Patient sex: F
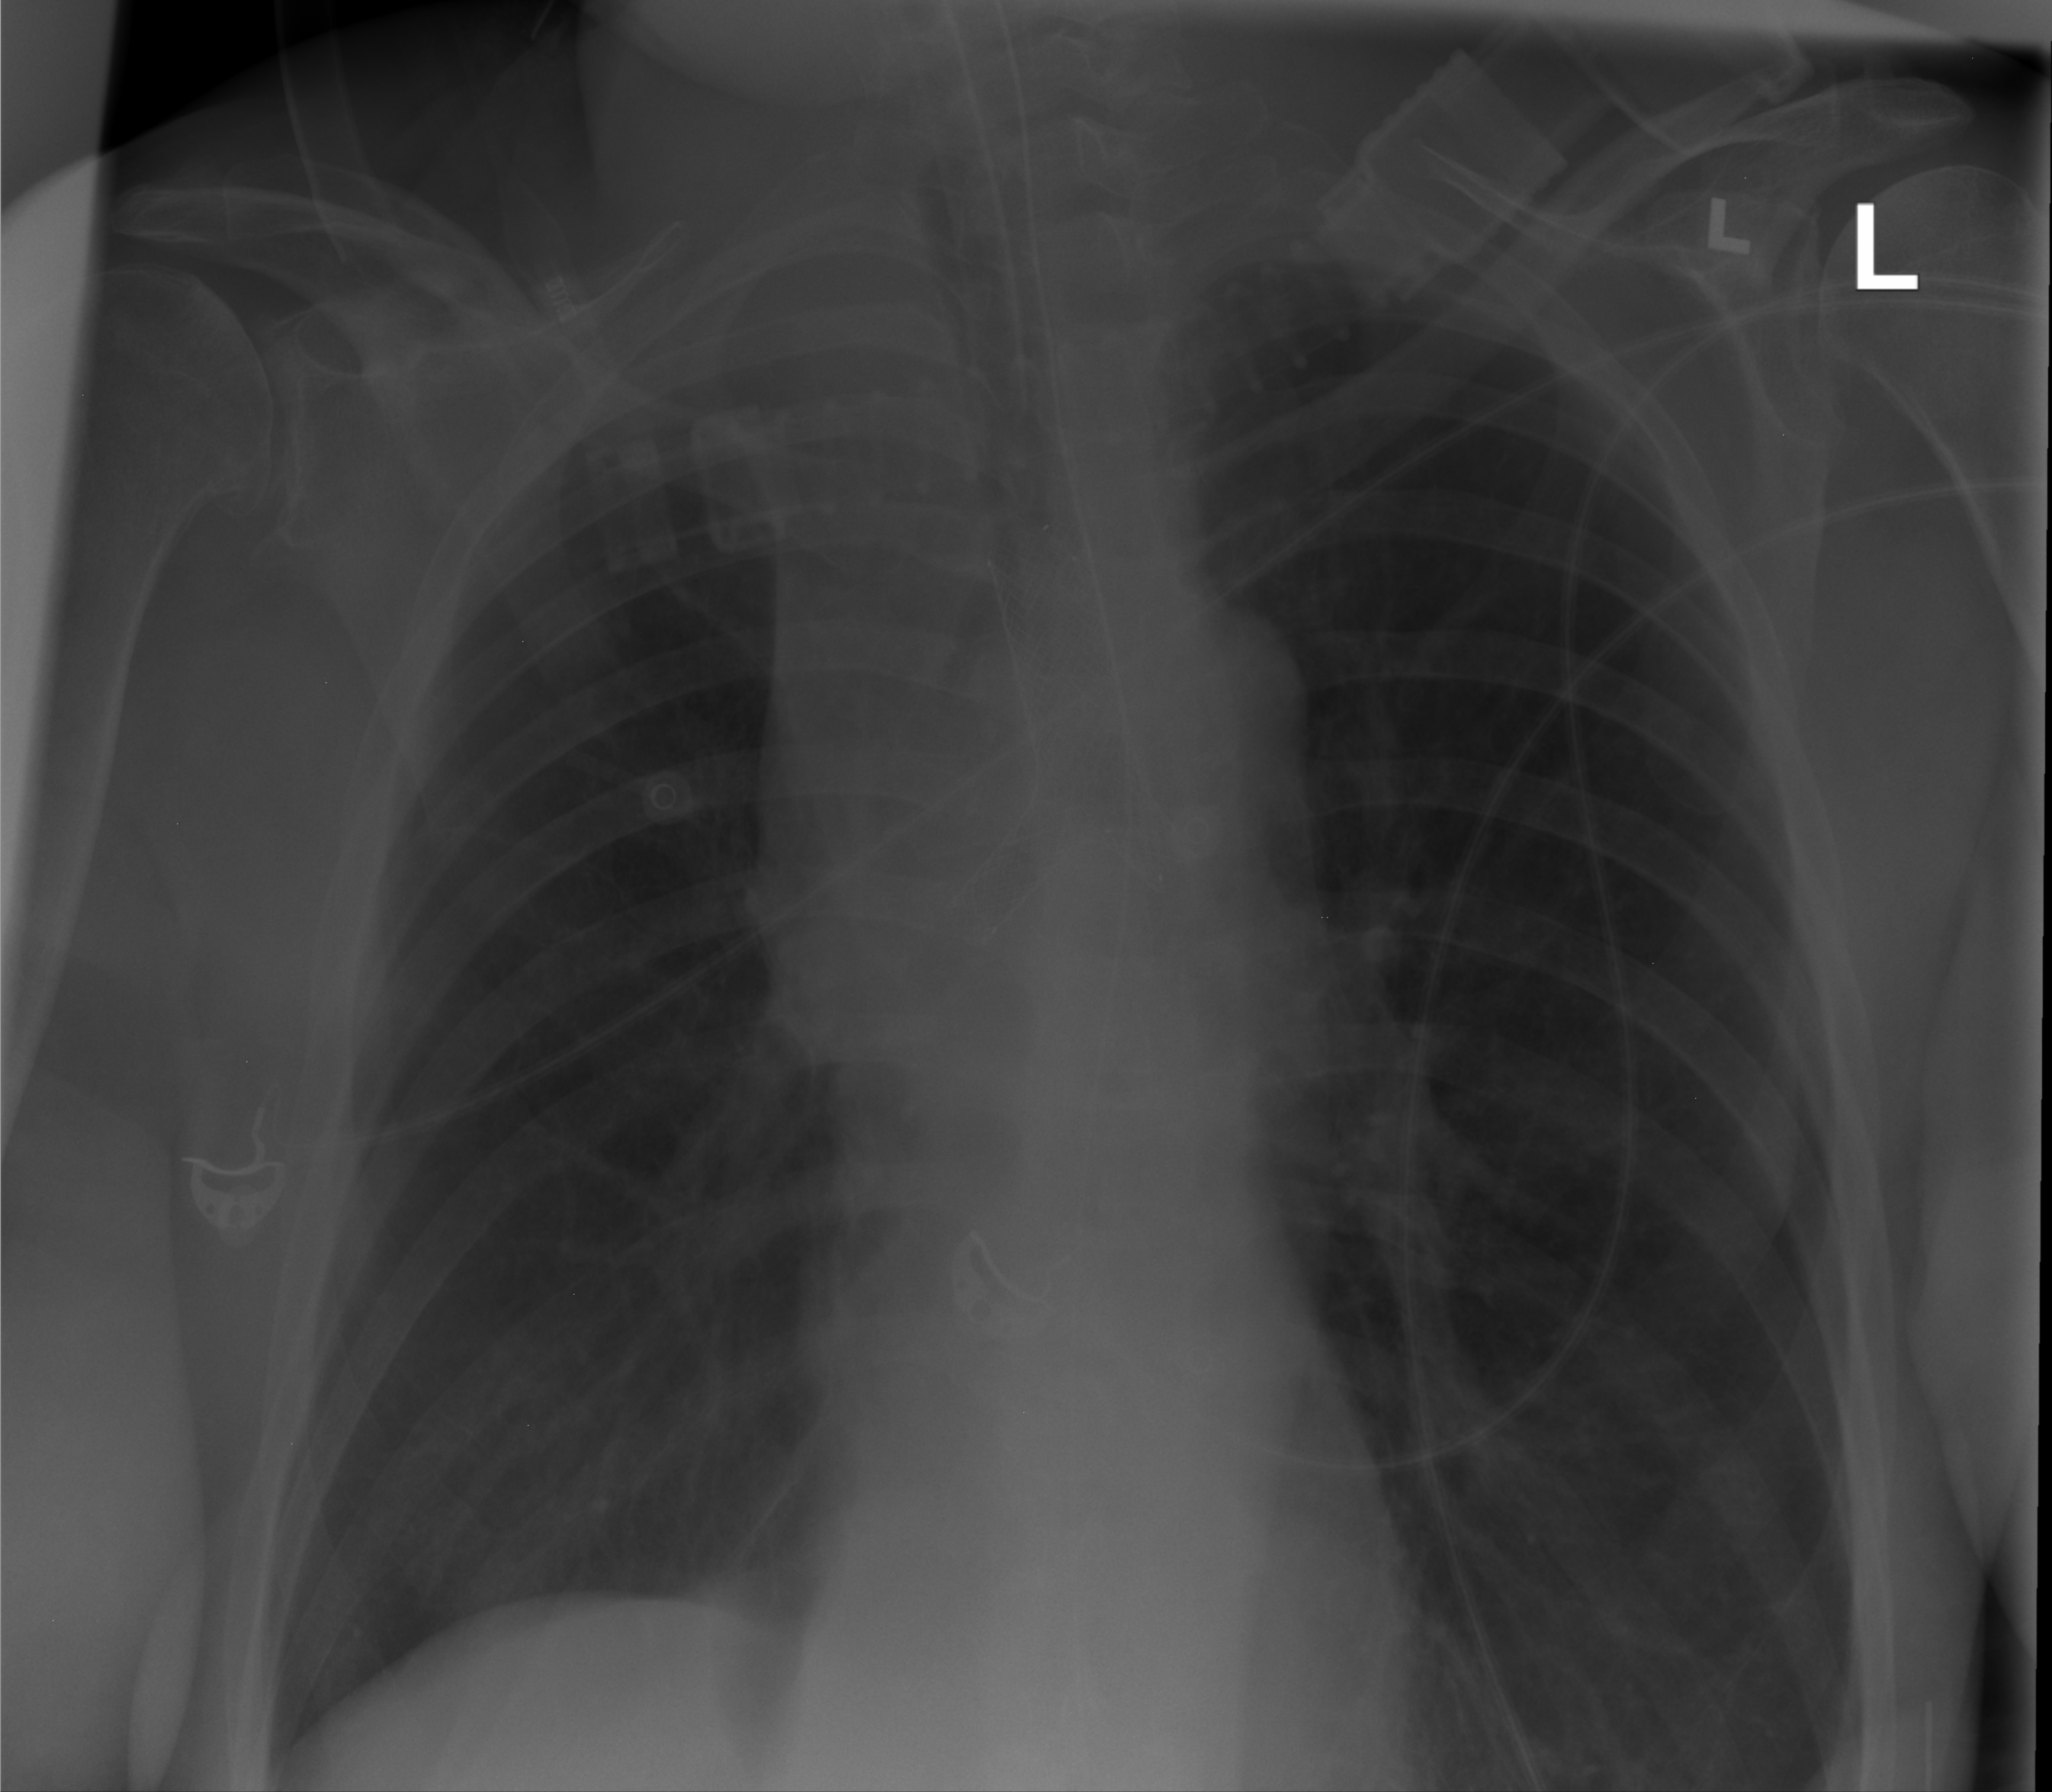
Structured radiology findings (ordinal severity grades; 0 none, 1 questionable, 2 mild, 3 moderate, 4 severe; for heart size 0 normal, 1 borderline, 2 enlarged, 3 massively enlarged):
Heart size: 0
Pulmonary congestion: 0
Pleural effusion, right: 1
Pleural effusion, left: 1
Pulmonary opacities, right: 0
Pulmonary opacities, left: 0
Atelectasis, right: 4
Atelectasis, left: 1